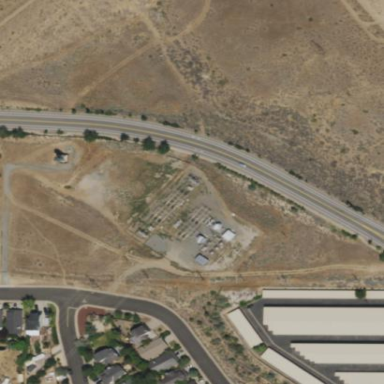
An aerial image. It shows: Power substation.